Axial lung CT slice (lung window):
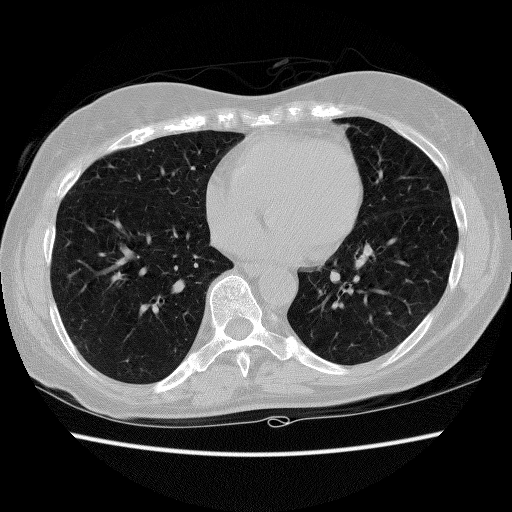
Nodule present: no